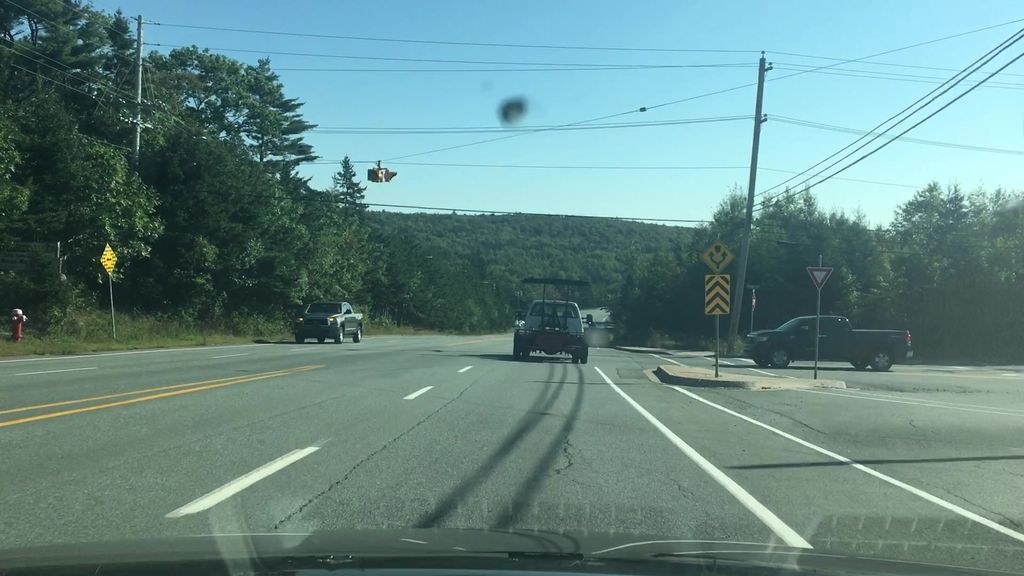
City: halifax